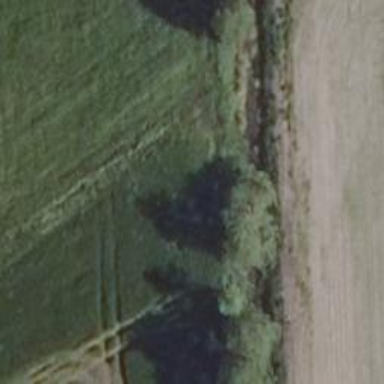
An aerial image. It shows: Row of trees in natural setting.